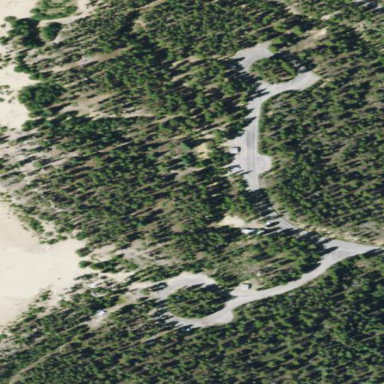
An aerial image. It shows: Campsite with tents.